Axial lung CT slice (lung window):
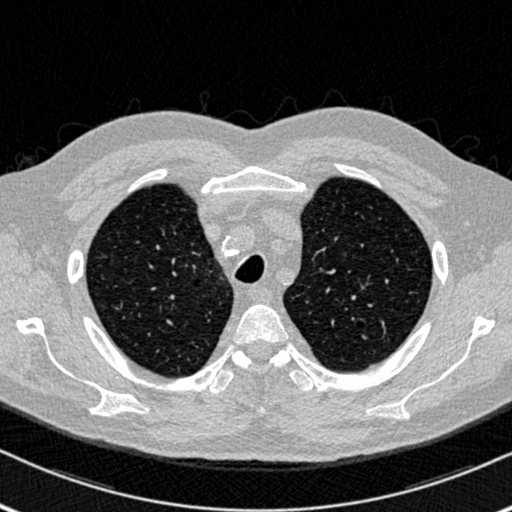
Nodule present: no